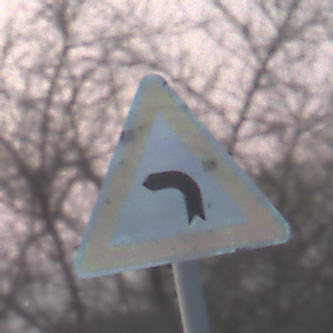
Verkehrszeichen: KurveLinks
Umgebung: Outdoor, Nature
Tageszeit: SunriseSunset
Wetter: Clear
Licht: Natural
Jahreszeit: NotSpecified
Kontrast: LowContrast